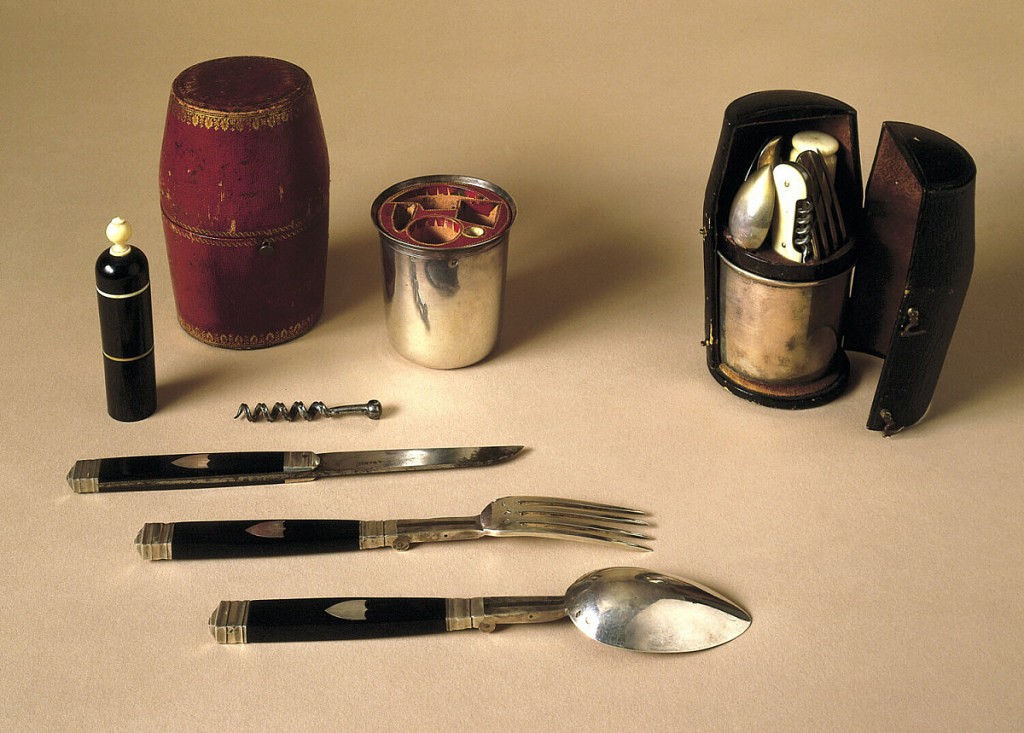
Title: Traveling cutlery set
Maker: Chez Aucoc, France, established 1821
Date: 1819–1835
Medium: Lined leather, silver, iron, ivory (possibly synthetic)
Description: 1985-103-280-a/j: a) leather outer case? marked: A Paris /chez Aucuc...;     1985-103-281-a: Barrel-shaped red leather case with stamped gold d...;     1985-103-281-b: Plain silver cup with flaring rim, decorated with ...;     1985-103-281-c: Red leather holder with stamped gold decorations f...;     1985-103-281-d: Blade has straight sides, upper edge tapering towa...;     1985-103-281-e: Oval spoon-bowl with pointed tip, flat slightly ta...;     1985-103-281-f: Fork has four slightly curved tines, rounded shoul...;     1985-103-281-g: Small cork screw with knob on top with hole throug...;     1985-103-281-h: Cylindrical horn and ivory container consisting th...;     1985-103-281-i: Cylindrical horn and ivory container consisting th...;     1985-103-281-j: Cylindrical horn and ivory container consisting th...